Question: I have the following .html code
'''
<paper-icon-button
id = 'add-btn'
label = 'NAME'
icon = 'social:person'
on-click = '{{ toggle }}'
></paper-icon-button>
'''
In my style.css...
'''
/deep/ paper-icon-button[label]::after {
content: " *";
font-weight: bold;
font-size: 150%;
color: red;
}
'''
However, the result is not what is desired. The red * is placed below the label, if ::after is used, the red * is placed above the label.
Is there a tweak to allow the * to be placed immediately after the label?
If this is impossible currently, is there a best practice for paper-elements to suggest to the user that this paper-icon-button is required?
Although this link <URL>
was informative it did not help in terms of a solution.
Please see the screenshot for what the actual and desired result should be like.
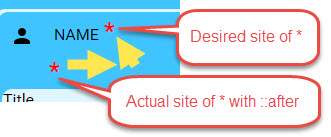
Answer: The button is a block element, this is the reason why the '*' is shown in the next line. This css places the '*' inside the button and I think this is what you want.
'''
* /deep/ paper-icon-button[label]::shadow div#content > span::after {
content: " *";
font-weight: bold;
font-size: 150%;
color: red;
}
'''
It selects all 'paper-icon-buttons' that have a 'label' attribute and then in the shadow DOM of the 'paper-icon-button' the 'div' with id 'content' and adds the '*' after the divs child 'span' element which is the label.
### update
'''
<paper-icon-button
id = 'add-btn'
label = 'NAME'
required
icon = 'social:person'
on-click = '{{ toggle }}'
></paper-icon-button>
'''
'''
* /deep/ paper-icon-button[label][required]::shadow div#content > span::after {
content: " *";
font-weight: bold;
font-size: 150%;
color: red;
}
'''
This way only 'paper-icon-buttons' that have a 'required' attribute get the '*'.